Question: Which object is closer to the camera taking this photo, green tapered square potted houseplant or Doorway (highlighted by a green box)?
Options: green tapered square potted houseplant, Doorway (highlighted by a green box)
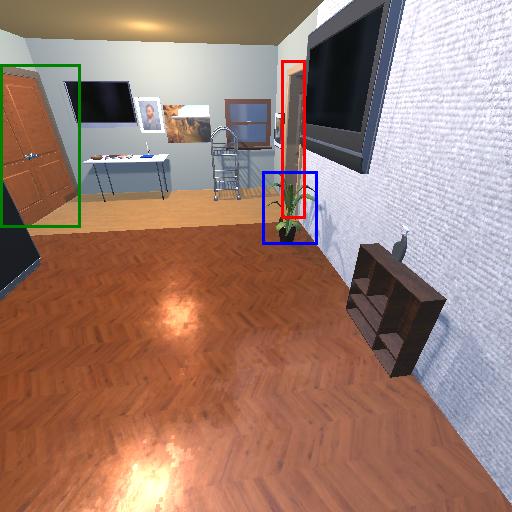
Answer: green tapered square potted houseplant